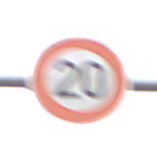
Verkehrszeichen: Geschwindigkeit20
Umgebung: Outdoor, Nature
Tageszeit: MorningAfternoon
Wetter: Overcast
Licht: Natural
Jahreszeit: NotSpecified
Kontrast: LowContrast